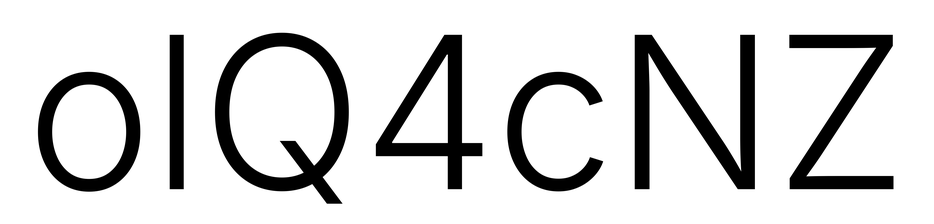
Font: Inter_Light